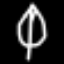
Label: leaf